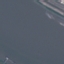
Land use / land cover class: SeaLake